Question: So, I have an image:

I'd like to rotate it on hover, to give the illusion of the squares animating different colours. However, I had to settle for:
'''
.logo:hover {
transform: rotate(90deg);
}
'''
As if I used 'animation' and keyframes with % step, you could physically see the logo rotate, I'd like it to snap to the next 'deg' value, if possible. How could I do this infinitely on hover?
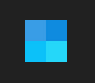
Answer: You can use the timing-functions <URL>,
'''
@-webkit-keyframes rotate {
from {
-webkit-transform: rotate(0deg);
}
to {
-webkit-transform: rotate(360deg);
}
}
.logo:hover {
-webkit-animation: rotate 1s infinite steps(2, start);
}
'''
<URL>
<URL>